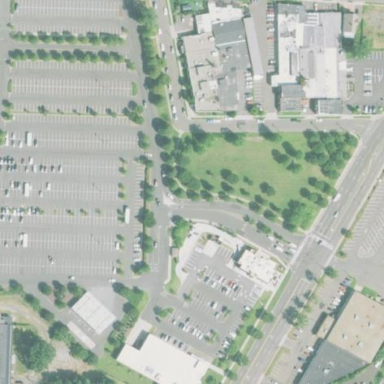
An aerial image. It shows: Paved parking area with asphalt surface. It is categorized under the amenity of parking.